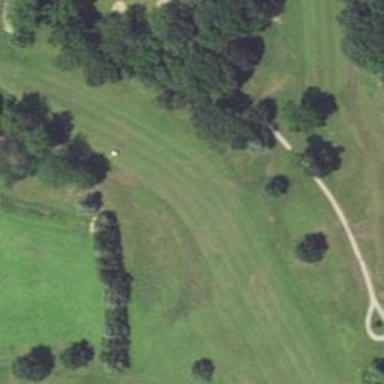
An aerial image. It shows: Golf hole.